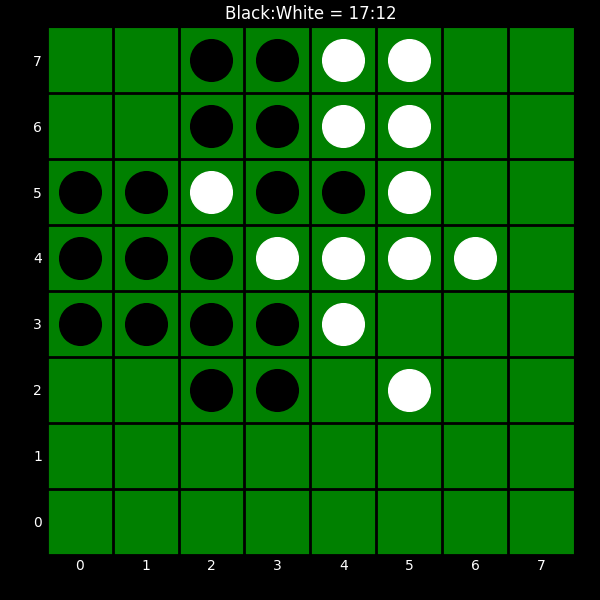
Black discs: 17
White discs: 12